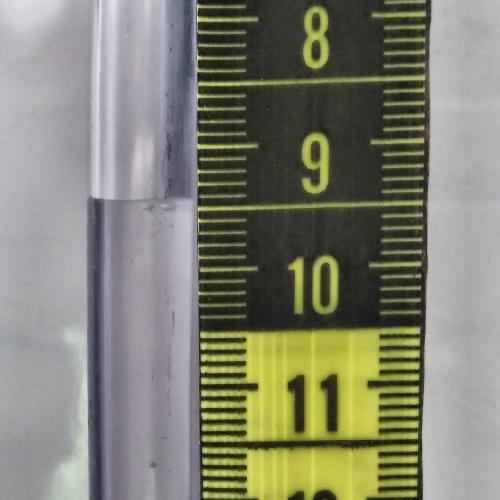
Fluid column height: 9.4 cm